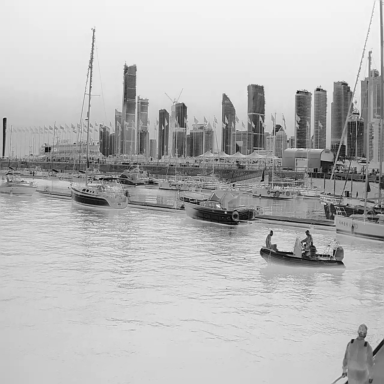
There are nine objects shown in the infrared image, including five canoes, and four sailboats.